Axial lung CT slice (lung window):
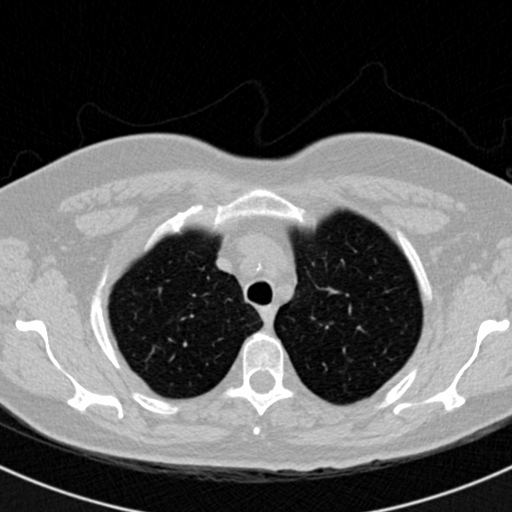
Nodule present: no